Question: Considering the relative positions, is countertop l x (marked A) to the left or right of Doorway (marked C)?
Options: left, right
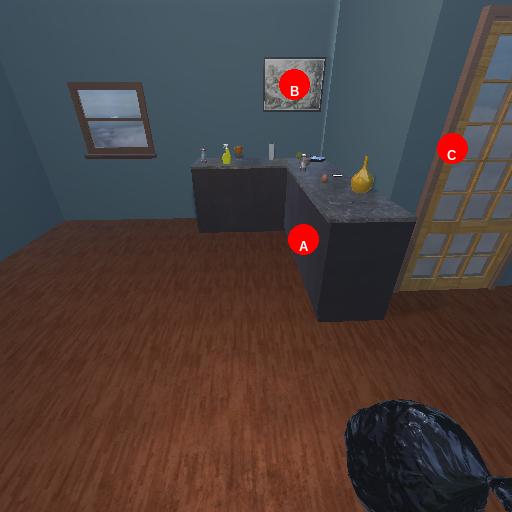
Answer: left